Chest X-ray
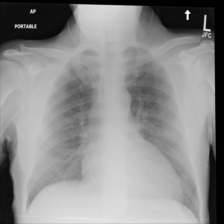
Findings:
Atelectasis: negative
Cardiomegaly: negative
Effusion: negative
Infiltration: negative
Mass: negative
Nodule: negative
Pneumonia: negative
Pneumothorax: negative
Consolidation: negative
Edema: negative
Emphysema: negative
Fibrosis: negative
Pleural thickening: negative
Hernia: negative